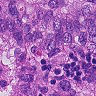
Metastatic tissue present: yes